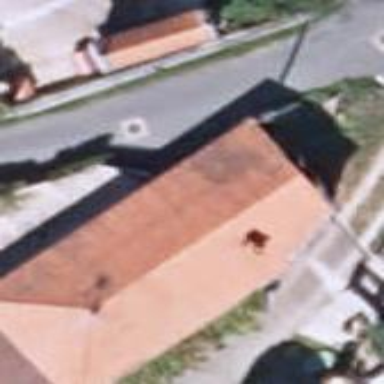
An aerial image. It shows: Simple and straightforward house.